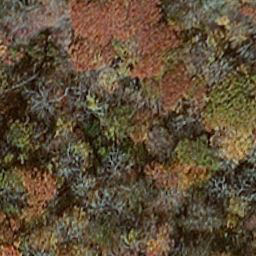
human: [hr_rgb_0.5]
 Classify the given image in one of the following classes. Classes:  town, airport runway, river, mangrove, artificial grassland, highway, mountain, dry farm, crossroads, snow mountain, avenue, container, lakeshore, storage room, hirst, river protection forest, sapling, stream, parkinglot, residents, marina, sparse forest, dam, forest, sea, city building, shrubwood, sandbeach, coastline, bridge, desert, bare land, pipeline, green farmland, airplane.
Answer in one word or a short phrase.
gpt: mangrove